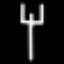
Label: fork